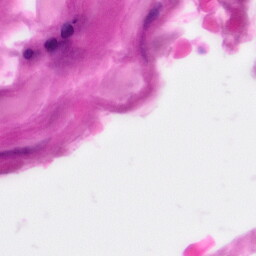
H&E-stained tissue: Pancreatic